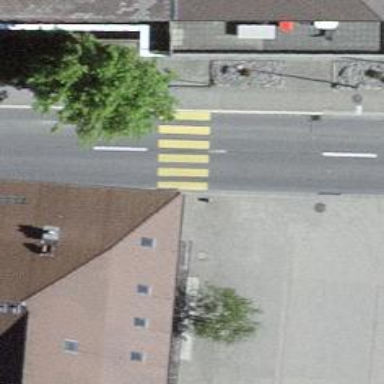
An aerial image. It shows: Zebra crossing on the road.